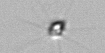
Label: Calciopappus